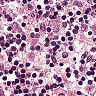
Metastatic tissue present: no